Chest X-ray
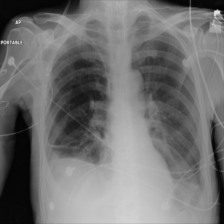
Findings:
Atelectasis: negative
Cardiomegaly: negative
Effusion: negative
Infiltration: negative
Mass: negative
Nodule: negative
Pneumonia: negative
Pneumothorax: negative
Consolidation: negative
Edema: negative
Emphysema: negative
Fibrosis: negative
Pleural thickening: negative
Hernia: negative